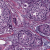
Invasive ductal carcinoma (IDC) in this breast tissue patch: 0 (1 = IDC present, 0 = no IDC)